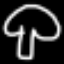
Label: mushroom